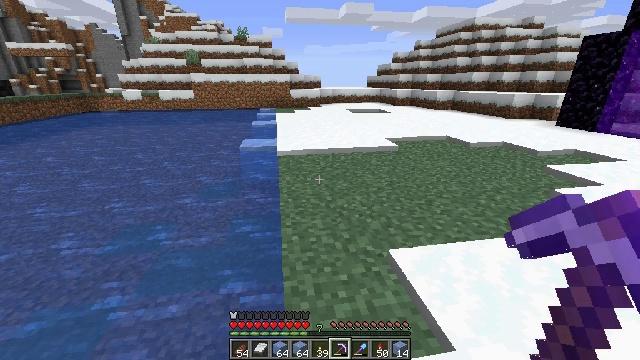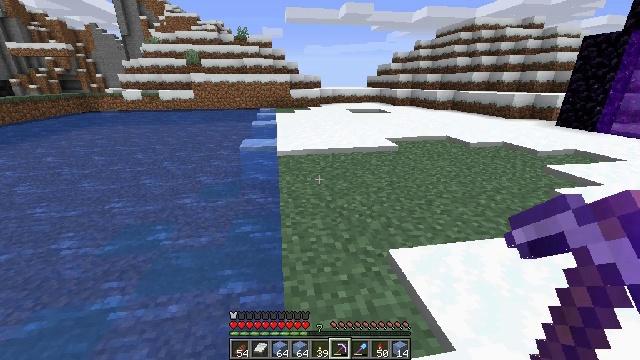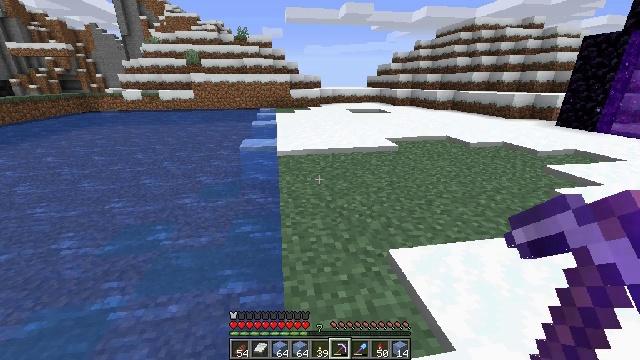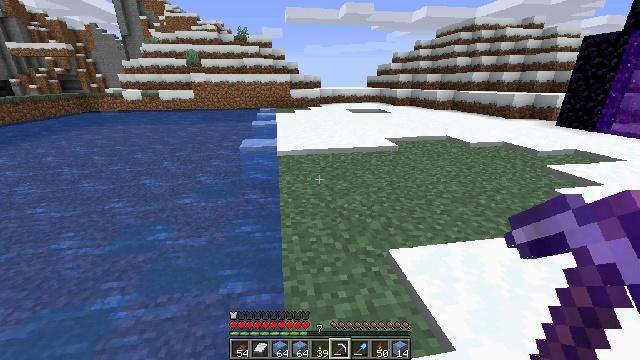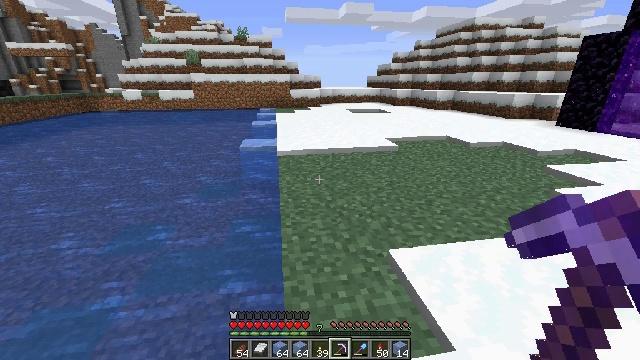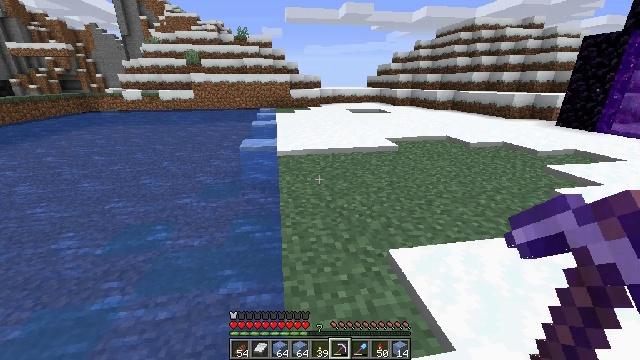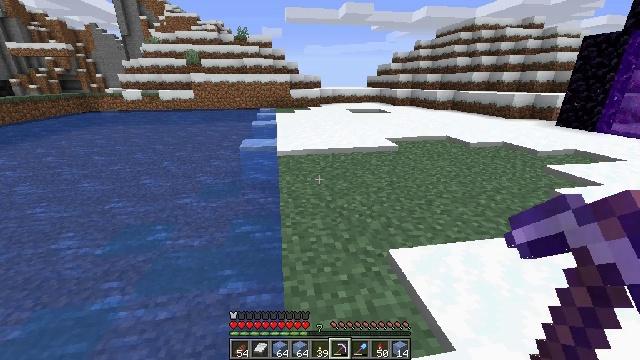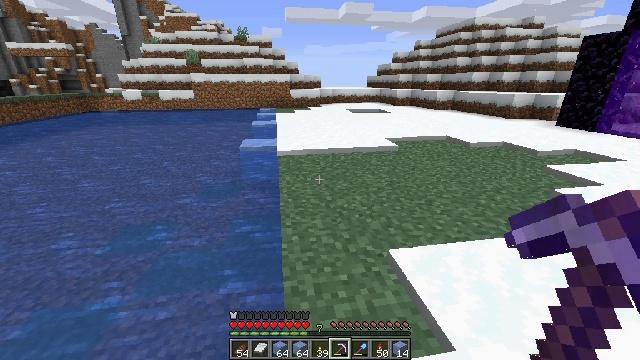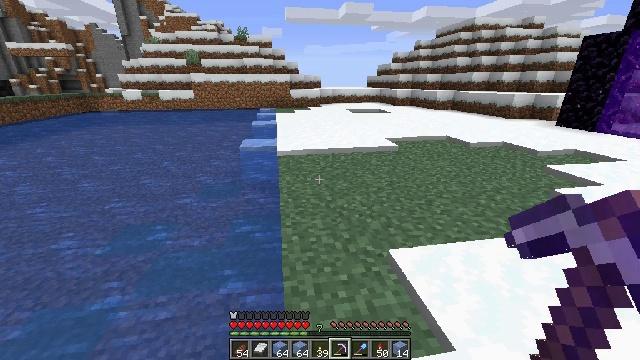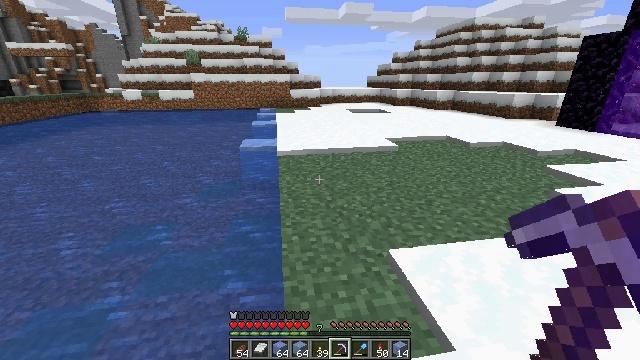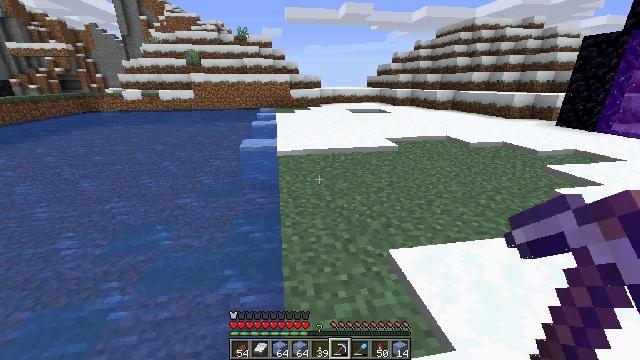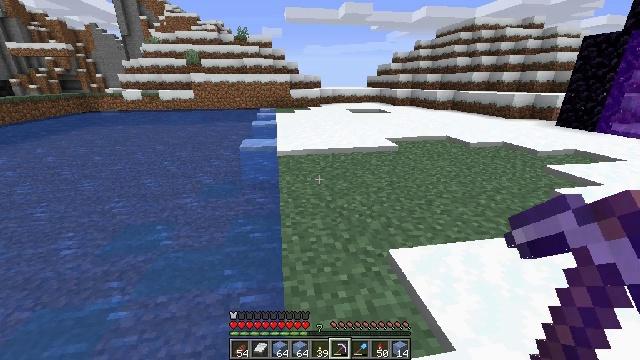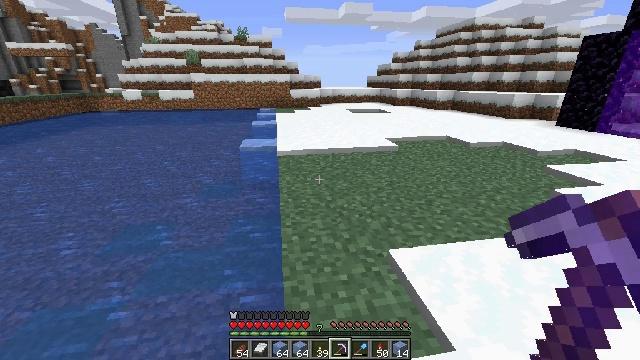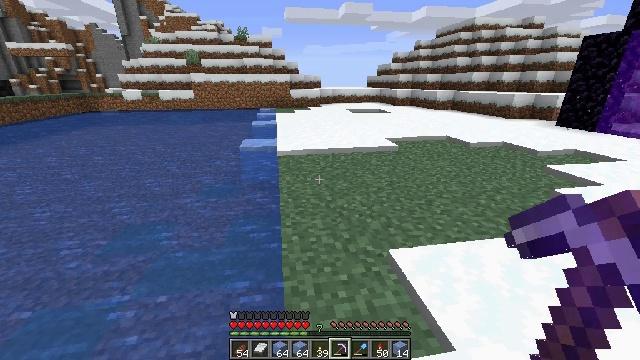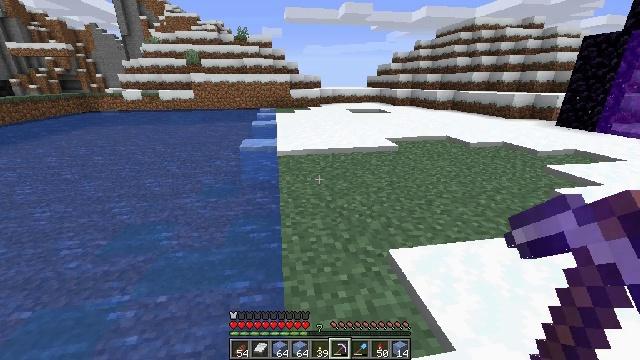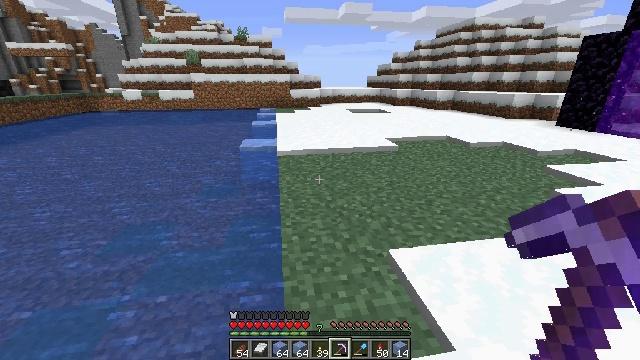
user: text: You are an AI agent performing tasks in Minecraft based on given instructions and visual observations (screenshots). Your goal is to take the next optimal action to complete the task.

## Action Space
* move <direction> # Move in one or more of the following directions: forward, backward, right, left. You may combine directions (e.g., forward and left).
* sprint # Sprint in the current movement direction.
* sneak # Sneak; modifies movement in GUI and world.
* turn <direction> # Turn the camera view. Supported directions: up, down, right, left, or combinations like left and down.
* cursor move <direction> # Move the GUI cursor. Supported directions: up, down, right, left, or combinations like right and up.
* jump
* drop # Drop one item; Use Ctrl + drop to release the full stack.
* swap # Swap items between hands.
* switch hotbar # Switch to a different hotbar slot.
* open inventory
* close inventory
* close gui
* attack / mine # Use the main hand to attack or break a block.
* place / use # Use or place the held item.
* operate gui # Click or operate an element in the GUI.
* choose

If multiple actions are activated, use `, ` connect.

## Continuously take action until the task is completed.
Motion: motion action
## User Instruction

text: Break the ice to collect it.
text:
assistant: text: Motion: no_op
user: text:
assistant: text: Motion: no_op
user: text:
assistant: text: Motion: no_op
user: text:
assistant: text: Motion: no_op
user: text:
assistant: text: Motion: no_op
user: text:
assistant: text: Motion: no_op
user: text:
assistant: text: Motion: no_op
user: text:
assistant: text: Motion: no_op
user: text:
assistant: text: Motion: no_op
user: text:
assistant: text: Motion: no_op
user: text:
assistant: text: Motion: no_op
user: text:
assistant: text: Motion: no_op
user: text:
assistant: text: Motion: no_op
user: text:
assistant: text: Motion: no_op
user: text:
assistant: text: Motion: no_op
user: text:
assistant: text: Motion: no_op
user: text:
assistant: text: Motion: no_op
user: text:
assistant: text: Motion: no_op
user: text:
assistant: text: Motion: no_op
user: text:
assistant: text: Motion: no_op
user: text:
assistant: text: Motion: no_op
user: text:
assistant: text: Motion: no_op
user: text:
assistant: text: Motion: no_op
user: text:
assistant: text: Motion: no_op
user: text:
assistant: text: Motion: no_op
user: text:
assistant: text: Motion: no_op
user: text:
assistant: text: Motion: no_op
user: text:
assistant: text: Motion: no_op
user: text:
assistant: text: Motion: no_op
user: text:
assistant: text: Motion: no_op